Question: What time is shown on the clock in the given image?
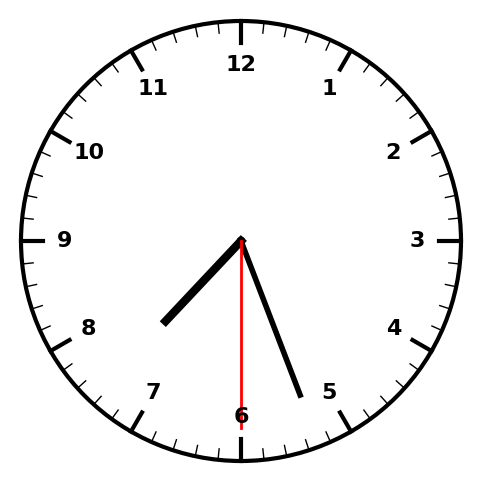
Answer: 07:26:30